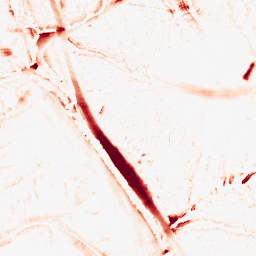
Category: morphological
Decomposition family: tophat
Decomposition parameters: size: 10
mode: white
Upsampling method: sinc_blackman
Upsampling parameters: scale: 2
kernel_size: 16
Upsampling scale: 2